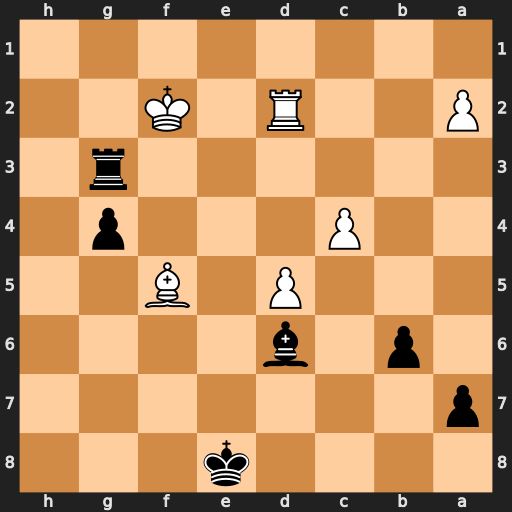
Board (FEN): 4k3/p7/1p1b4/3P1B2/2P3p1/6r1/P2R1K2/8
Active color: b
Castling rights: -
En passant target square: -
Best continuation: Rf3+ Kg2 Rxf5